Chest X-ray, PA view. Patient: 47 years old, sex M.
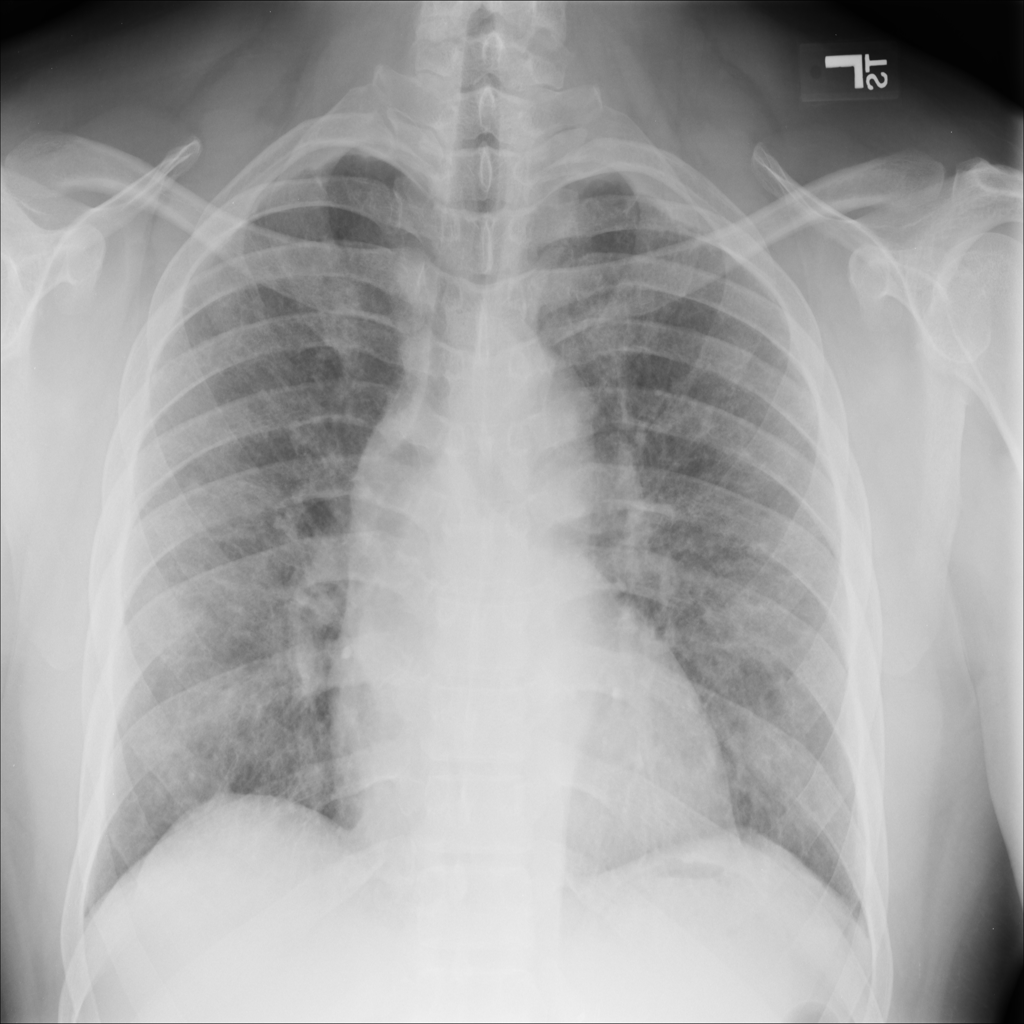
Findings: No Finding